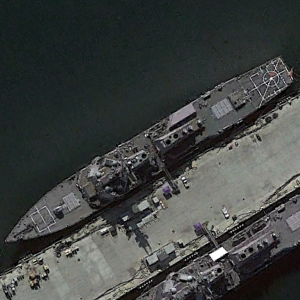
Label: destroyer